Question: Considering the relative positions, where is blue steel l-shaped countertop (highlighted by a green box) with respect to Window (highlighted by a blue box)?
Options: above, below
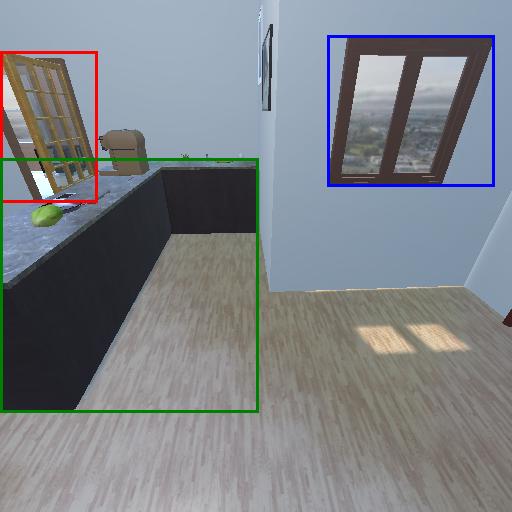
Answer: above